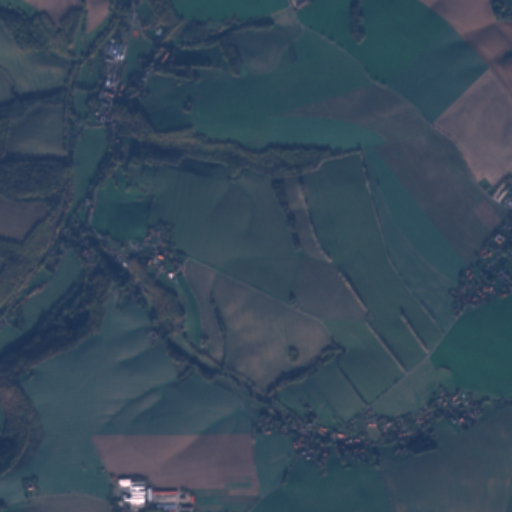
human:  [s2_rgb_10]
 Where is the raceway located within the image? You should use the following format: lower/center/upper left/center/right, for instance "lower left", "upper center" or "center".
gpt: The raceway is located in the upper left of the image.
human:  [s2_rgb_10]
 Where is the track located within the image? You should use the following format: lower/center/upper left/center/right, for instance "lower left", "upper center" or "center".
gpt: The track is located in the upper left of the image.
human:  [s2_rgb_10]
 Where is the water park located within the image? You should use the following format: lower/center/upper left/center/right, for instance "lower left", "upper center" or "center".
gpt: The water park is located in the upper left of the image.
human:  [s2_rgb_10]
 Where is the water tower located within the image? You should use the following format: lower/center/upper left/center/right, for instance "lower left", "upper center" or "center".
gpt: The water tower is located in the upper left of the image.
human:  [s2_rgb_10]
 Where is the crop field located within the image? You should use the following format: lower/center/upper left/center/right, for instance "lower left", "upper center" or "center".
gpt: There is no crop field in the image.